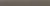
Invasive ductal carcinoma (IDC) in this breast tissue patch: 0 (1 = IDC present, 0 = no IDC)